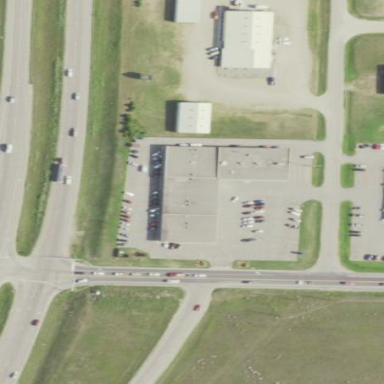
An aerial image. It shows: Commercial building.